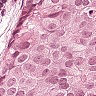
Metastatic tissue present: yes